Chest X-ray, PA view. Patient: 43 years old, sex F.
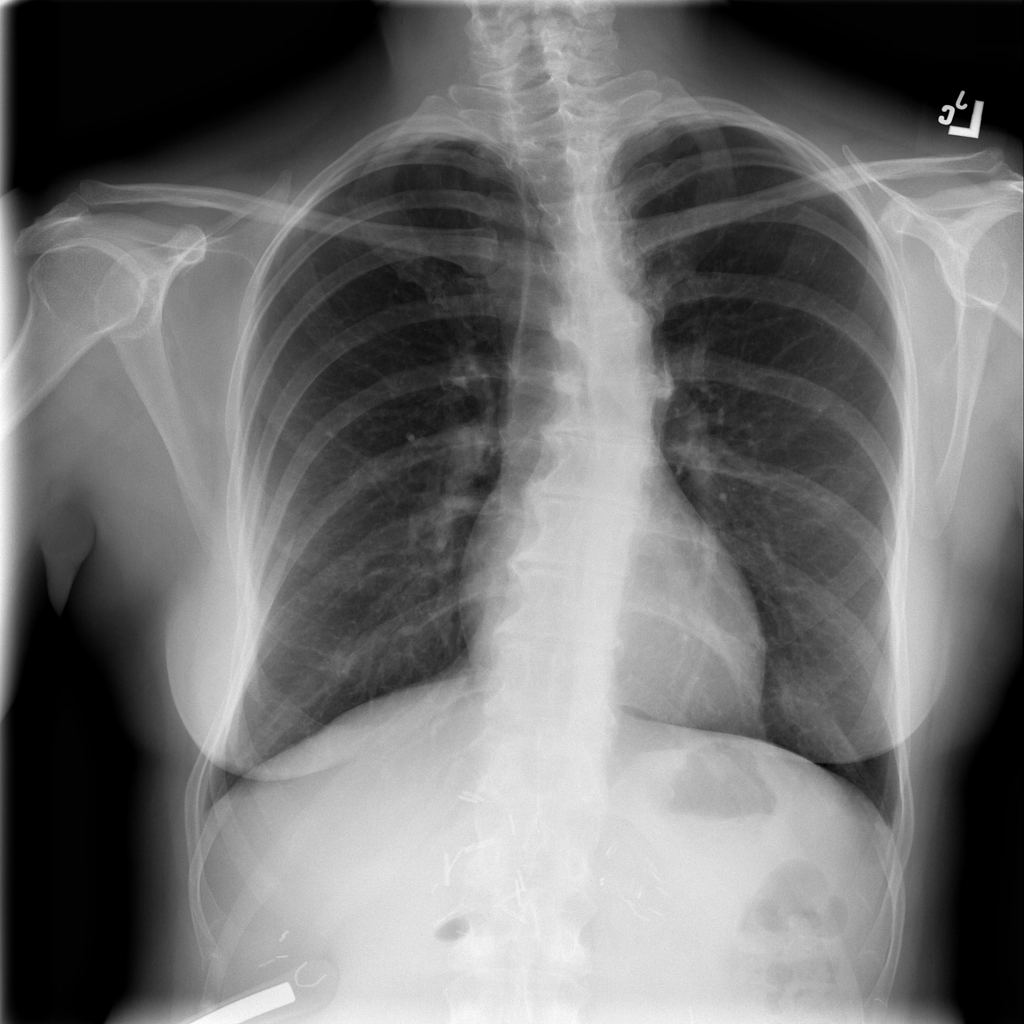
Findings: No Finding